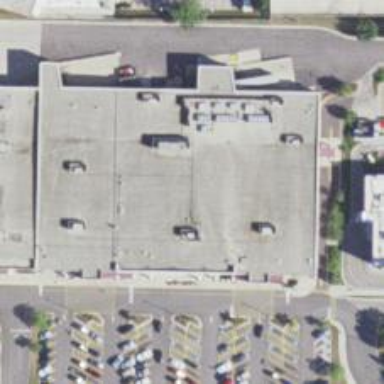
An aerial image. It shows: Supermarket.